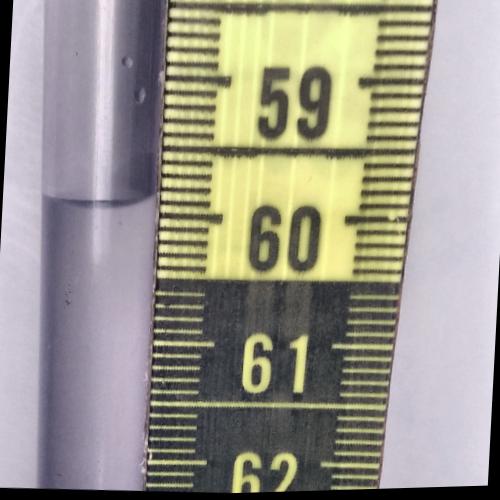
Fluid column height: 59.9 cm